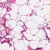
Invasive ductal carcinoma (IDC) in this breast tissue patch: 0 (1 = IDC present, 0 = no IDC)